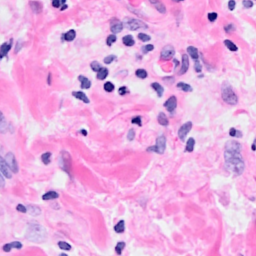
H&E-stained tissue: Breast